Question: I have this table working normally, and when I add an if statement (so that if you are not the author of the post you cannot edit or delete it) suddenly there is a big white space. It's an if statement just including the 2 last columns (Edit, and Delete). Why could it be breaking?

'''
<?php if ($_SESSION['username'] == $post_author) { ?>
<td><a href="posts.php?source=edit_post&post_id=<?php echo $id; ?>">Edit</a></td>
<td><a onclick="javascript: return confirm('Are you sure you want to delete this post?');" href="posts.php?delete=<?php echo $id; ?>">Delete</a></td>
<?php }else{ echo "<td></td></br><td></td>";} ?>
'''
Thank you very much!
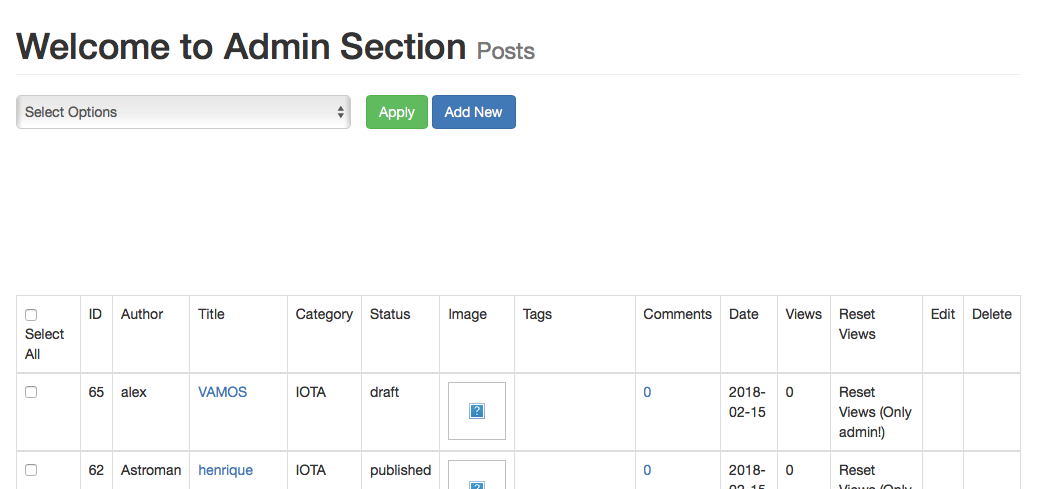
Answer: Please remove '</br>' tag. You can use 'nbsp;' instead of '</br>'.